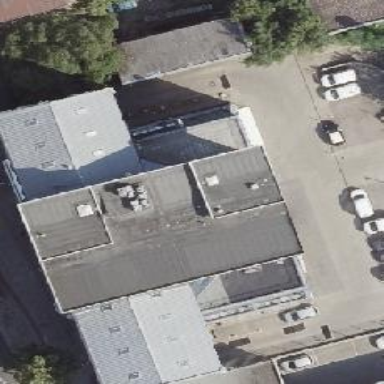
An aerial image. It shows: Commercial building.